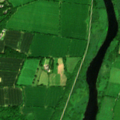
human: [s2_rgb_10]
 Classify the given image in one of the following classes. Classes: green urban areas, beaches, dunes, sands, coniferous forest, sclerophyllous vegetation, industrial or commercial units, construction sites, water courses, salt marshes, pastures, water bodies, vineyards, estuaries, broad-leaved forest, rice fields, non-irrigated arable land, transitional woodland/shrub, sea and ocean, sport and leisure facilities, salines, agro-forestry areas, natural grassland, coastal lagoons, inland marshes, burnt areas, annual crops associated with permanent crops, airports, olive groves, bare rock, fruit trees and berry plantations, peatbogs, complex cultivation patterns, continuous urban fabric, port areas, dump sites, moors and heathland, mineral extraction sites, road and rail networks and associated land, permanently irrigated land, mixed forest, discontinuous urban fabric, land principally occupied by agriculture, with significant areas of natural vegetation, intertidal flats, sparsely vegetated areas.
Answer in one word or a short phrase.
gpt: non-irrigated arable land, pastures, inland marshes, water courses